Field crop: maize
Growth stage: 2
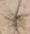
Species: salsola